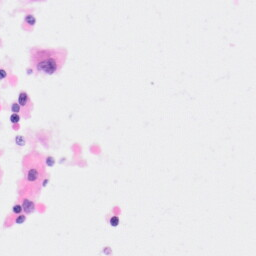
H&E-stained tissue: Kidney